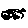
Label: car